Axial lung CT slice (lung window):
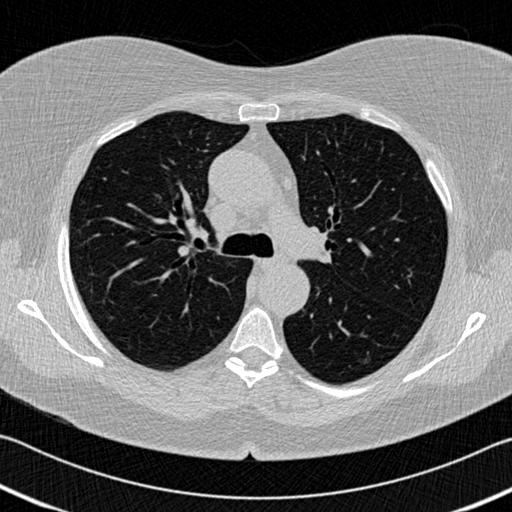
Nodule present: yes
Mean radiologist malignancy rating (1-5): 2.5